Field crop: maize
Growth stage: 2
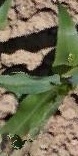
Species: maize